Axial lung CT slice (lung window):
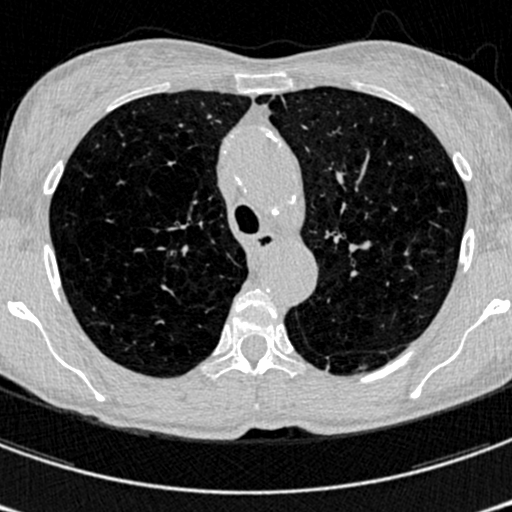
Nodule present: no